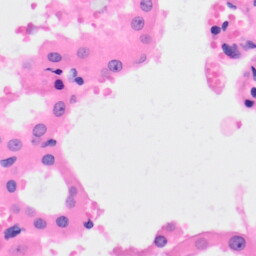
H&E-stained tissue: Kidney